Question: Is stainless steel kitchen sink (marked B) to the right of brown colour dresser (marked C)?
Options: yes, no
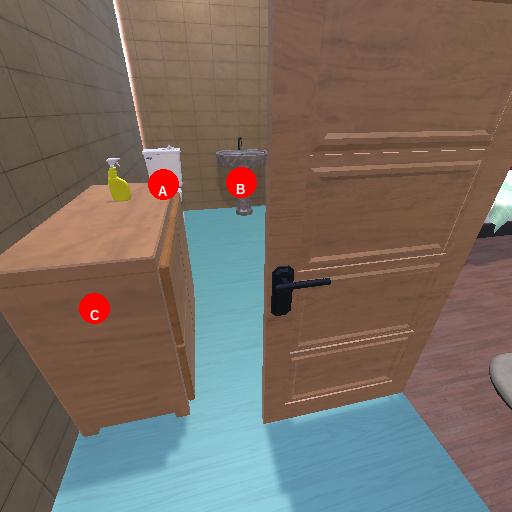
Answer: yes